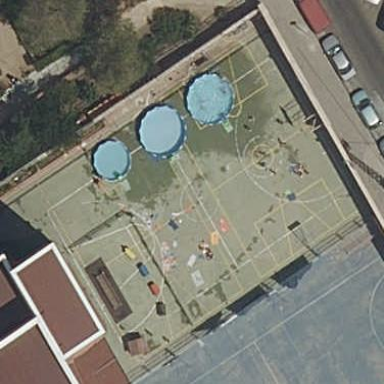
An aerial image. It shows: Playground area for leisure land.